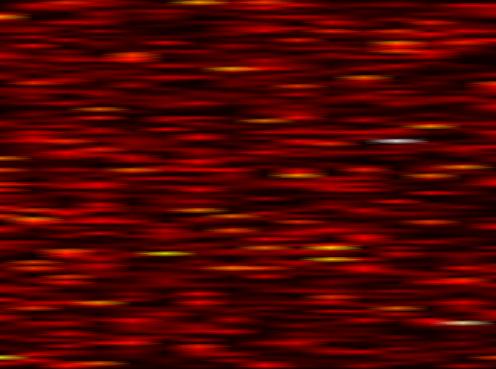
Label: FOFDM